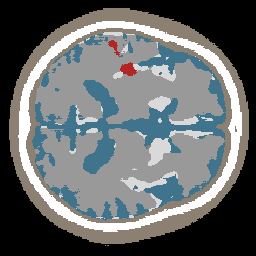
Label: lesion